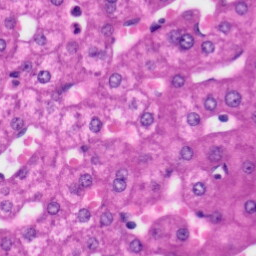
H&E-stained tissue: Liver